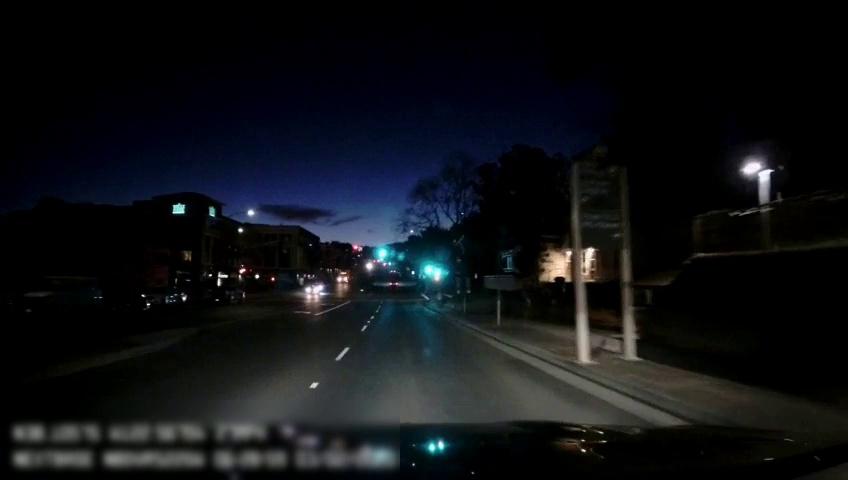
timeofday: Night
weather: Cloudy
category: Drivable Space
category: Drivable Space
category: Vehicles | Car
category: Vehicles | Truck
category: Vehicles | Van
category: Vehicles | Car
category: Vehicles | Car
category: Vehicles | Car
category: Lanes | Current Lane
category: Lanes | Alternate Lane